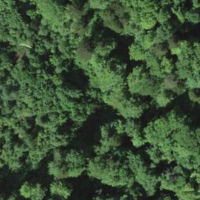
EUNIS habitat code: 44
Species observed at this site:
Tussilago farfara